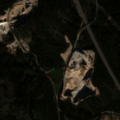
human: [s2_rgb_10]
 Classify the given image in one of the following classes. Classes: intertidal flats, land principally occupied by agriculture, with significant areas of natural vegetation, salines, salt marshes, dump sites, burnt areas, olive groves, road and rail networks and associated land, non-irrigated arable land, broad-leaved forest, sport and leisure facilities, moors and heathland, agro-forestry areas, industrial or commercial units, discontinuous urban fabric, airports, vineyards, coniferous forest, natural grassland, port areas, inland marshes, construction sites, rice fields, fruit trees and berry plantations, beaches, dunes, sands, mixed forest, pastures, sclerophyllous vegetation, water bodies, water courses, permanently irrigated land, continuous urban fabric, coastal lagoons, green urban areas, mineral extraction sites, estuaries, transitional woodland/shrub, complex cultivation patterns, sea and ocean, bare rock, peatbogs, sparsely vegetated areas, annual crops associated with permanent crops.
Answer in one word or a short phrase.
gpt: airports, mineral extraction sites, mixed forest, sclerophyllous vegetation, transitional woodland/shrub